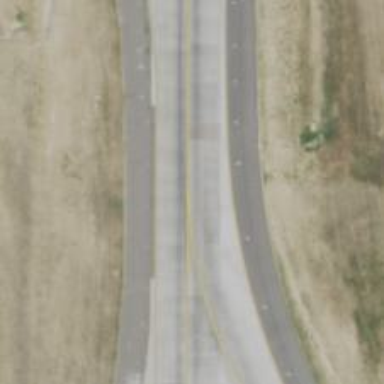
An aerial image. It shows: Image of taxiway at airport.